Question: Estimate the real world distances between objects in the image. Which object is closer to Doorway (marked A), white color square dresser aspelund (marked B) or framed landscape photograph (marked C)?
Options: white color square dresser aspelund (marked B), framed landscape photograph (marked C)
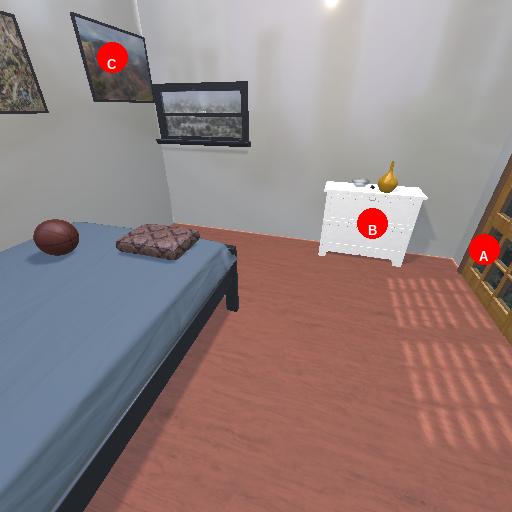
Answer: white color square dresser aspelund (marked B)